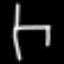
Label: chair